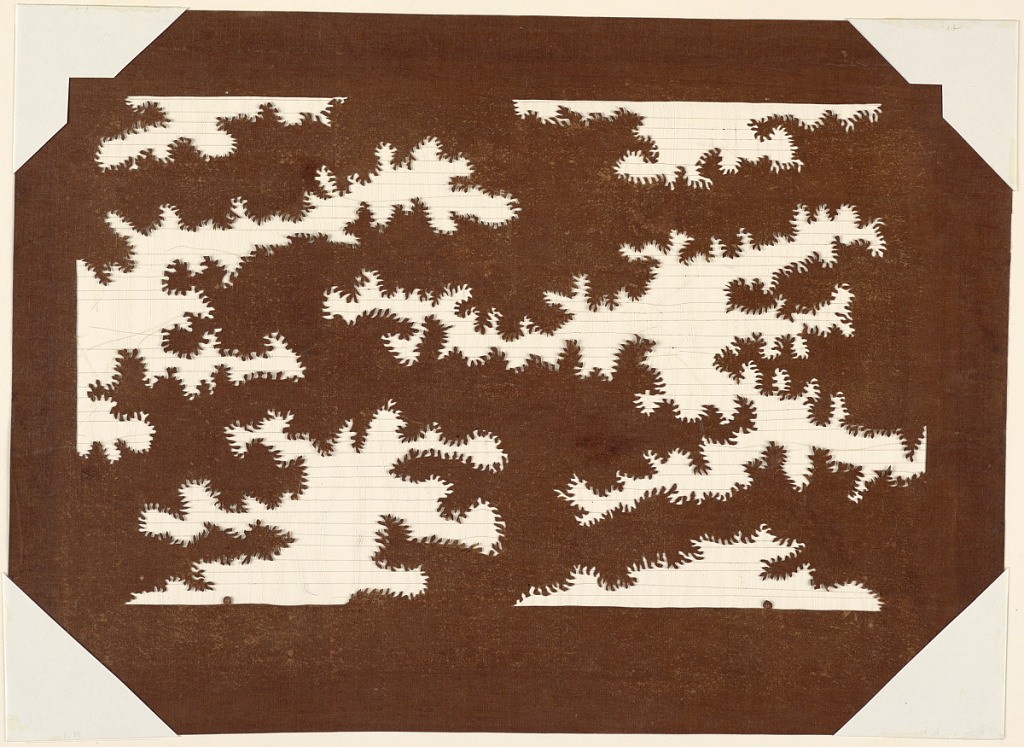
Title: Tree Tops
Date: late 18th - early 19th century
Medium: Mulberry paper (kozo washi) treated with fermented persimmon tannin (kakishibu), and silk threads (itoire)
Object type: Katagami
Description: Treetops are carved out, suggesting that the pattern works in both inversely as well. Silk threads are added to support the structure of the threads.